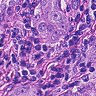
Metastatic tissue present: yes